Question: 'return 0' is a convention that it will execute when there is no error and it will return '0'.
There is also a difference in writing return 0 inside 'main()' func and outside 'main()' func.
But what does it actually mean to return a value?
It might be copy of some question. But I have read all the answers and then only making a new thread.
Geeks for Geeks says:
>
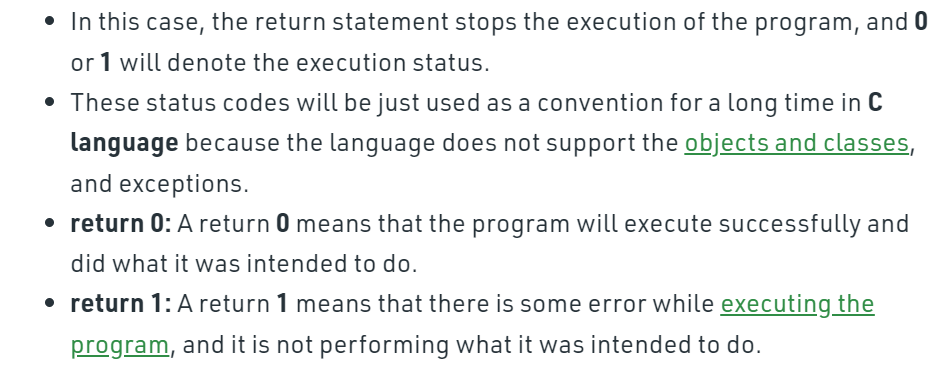
Answer: The August 4, 2022 working draft of the C standard, section 5.1.2.2.3 says:
> If the return type of the main function is a type compatible with int, a return from the initial call
to the main function is equivalent to calling the exit function with the value returned by the main
function as its argument; reaching the } that terminates the main function returns a value of 0. If
the return type is not compatible with int, the termination status returned to the host environment
is unspecified.
The return value for any other function is user-defined.